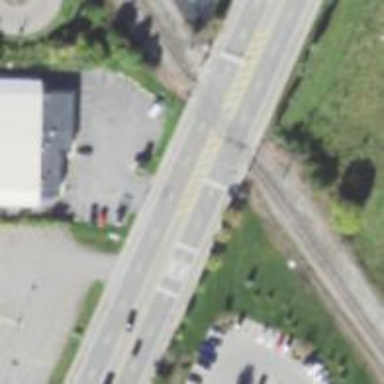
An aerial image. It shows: Crossing for the railway.